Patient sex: M
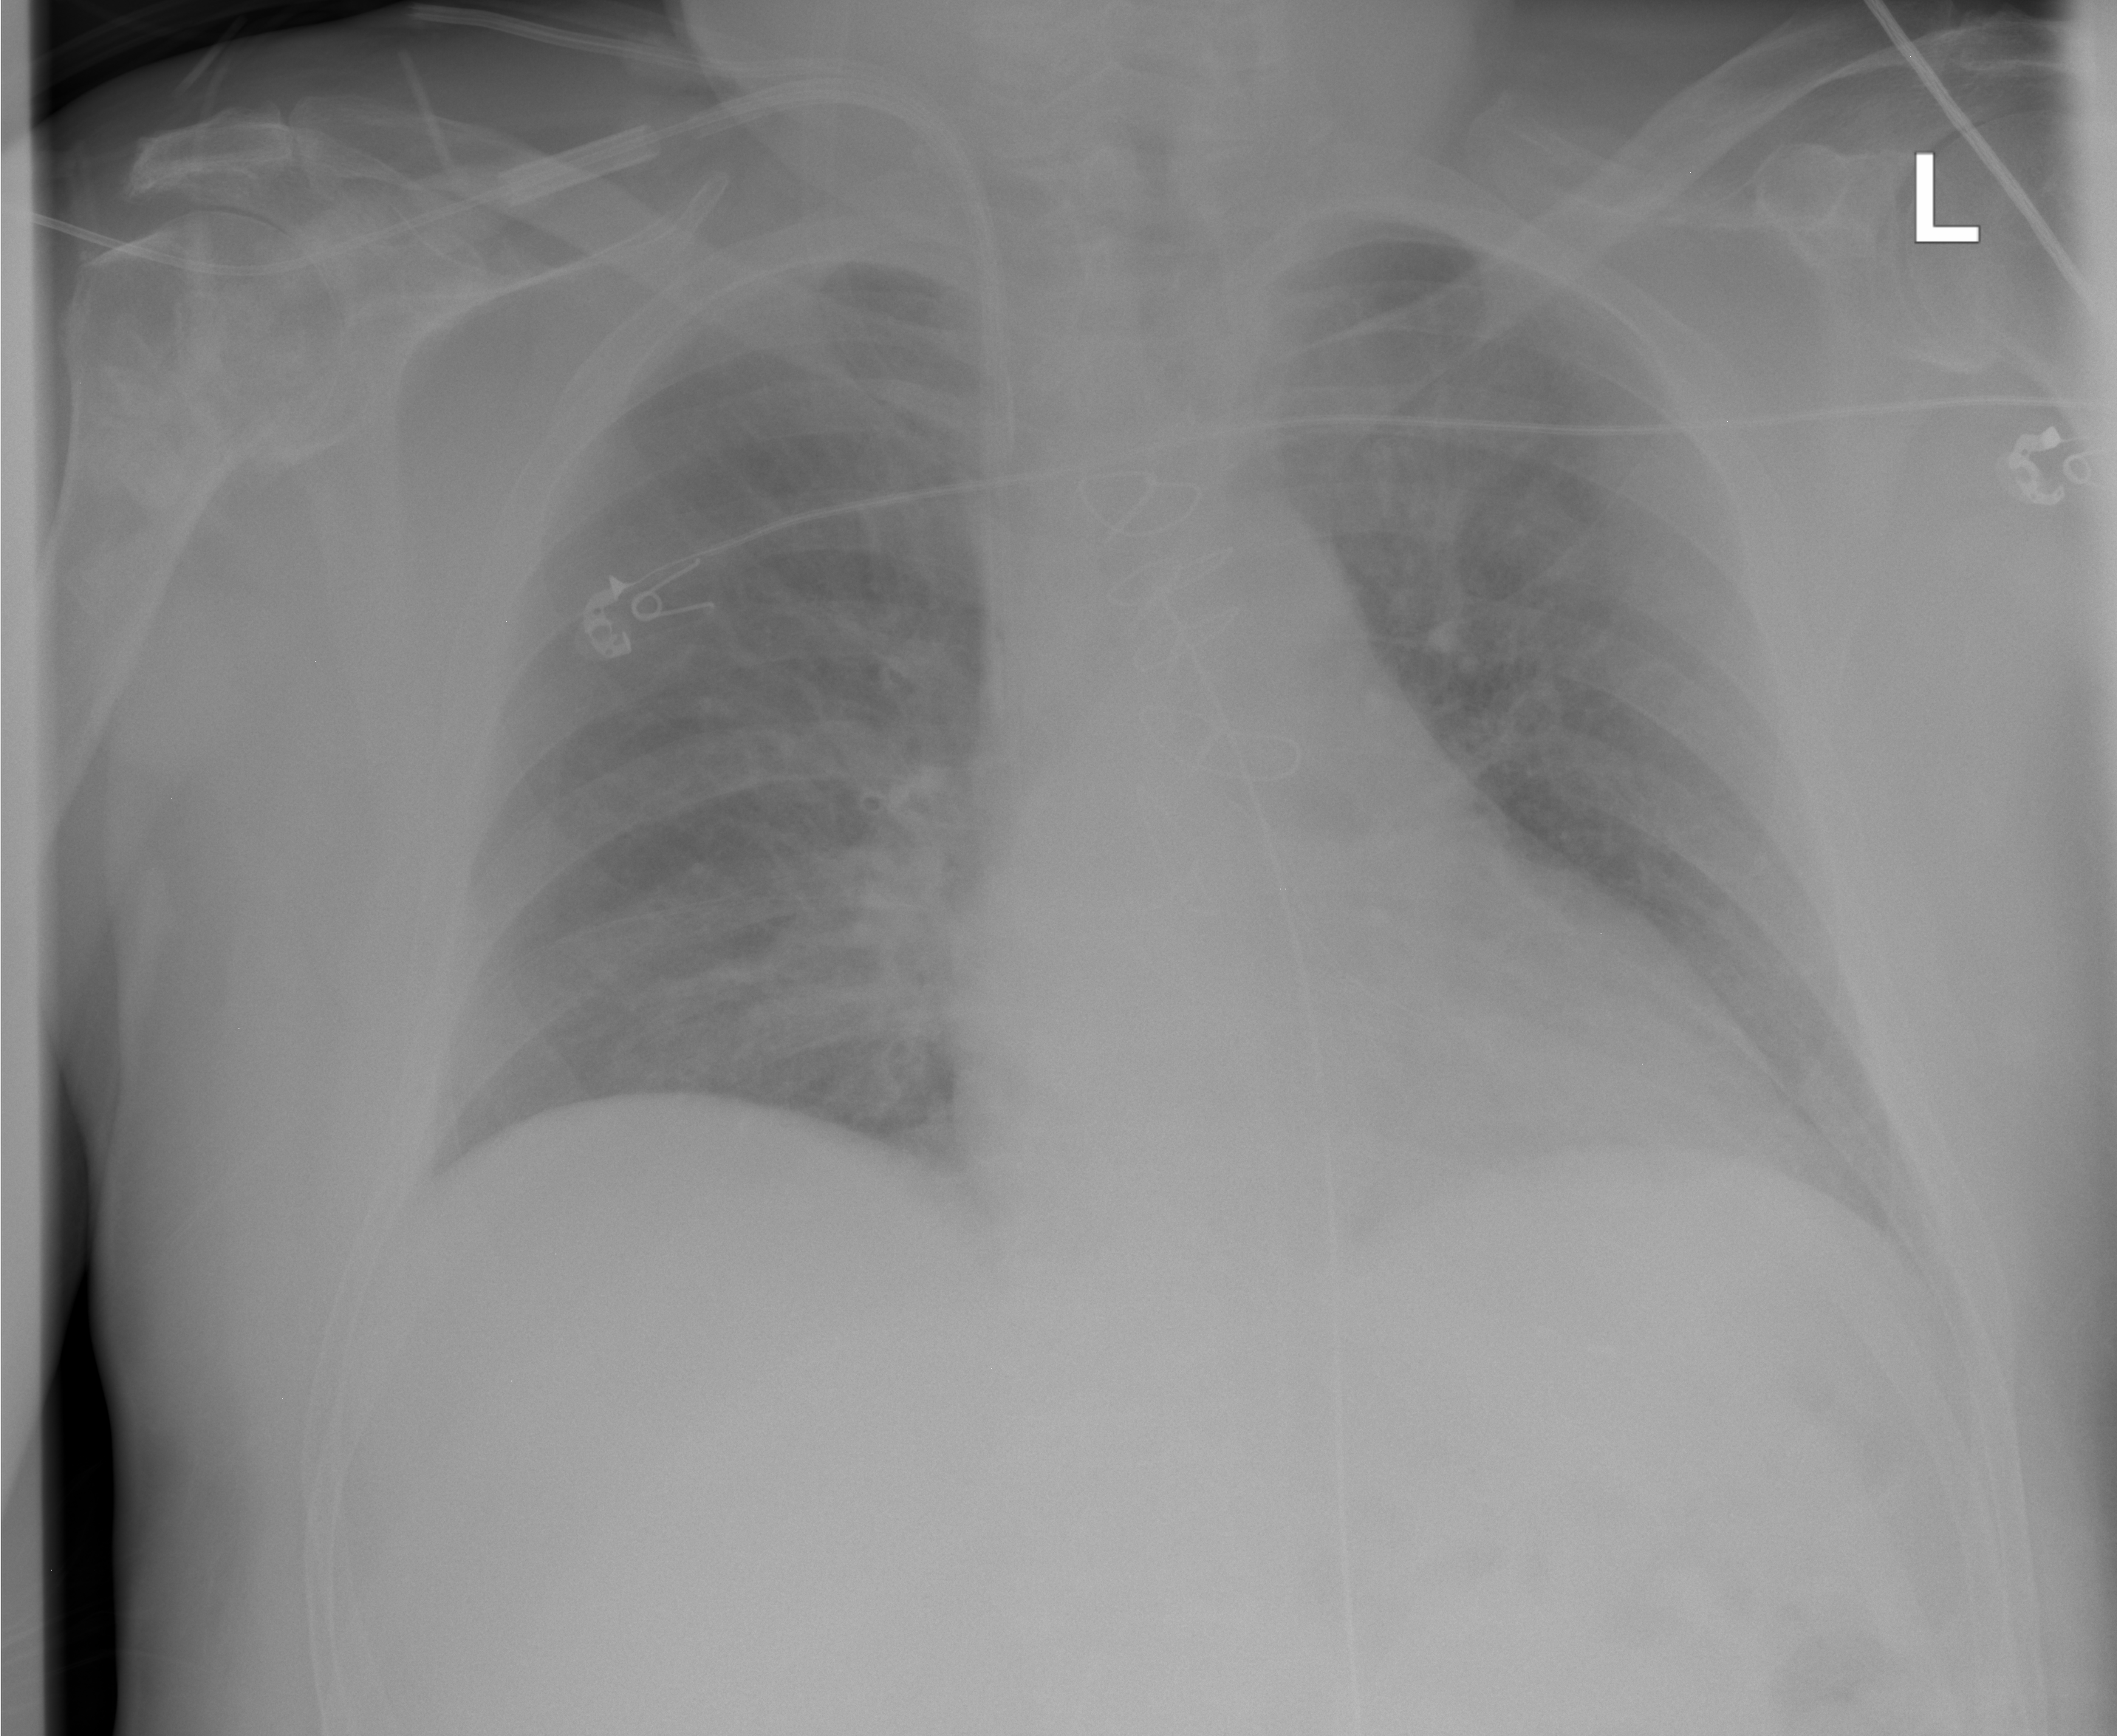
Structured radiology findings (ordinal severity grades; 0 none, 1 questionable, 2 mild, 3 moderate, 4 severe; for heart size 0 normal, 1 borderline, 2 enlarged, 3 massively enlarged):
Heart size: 0
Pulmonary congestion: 2
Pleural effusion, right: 0
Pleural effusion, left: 0
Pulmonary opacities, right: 0
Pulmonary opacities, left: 0
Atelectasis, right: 0
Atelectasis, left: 0